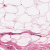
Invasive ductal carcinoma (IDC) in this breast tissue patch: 0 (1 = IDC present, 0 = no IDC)